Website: home-depot
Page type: order-tracking
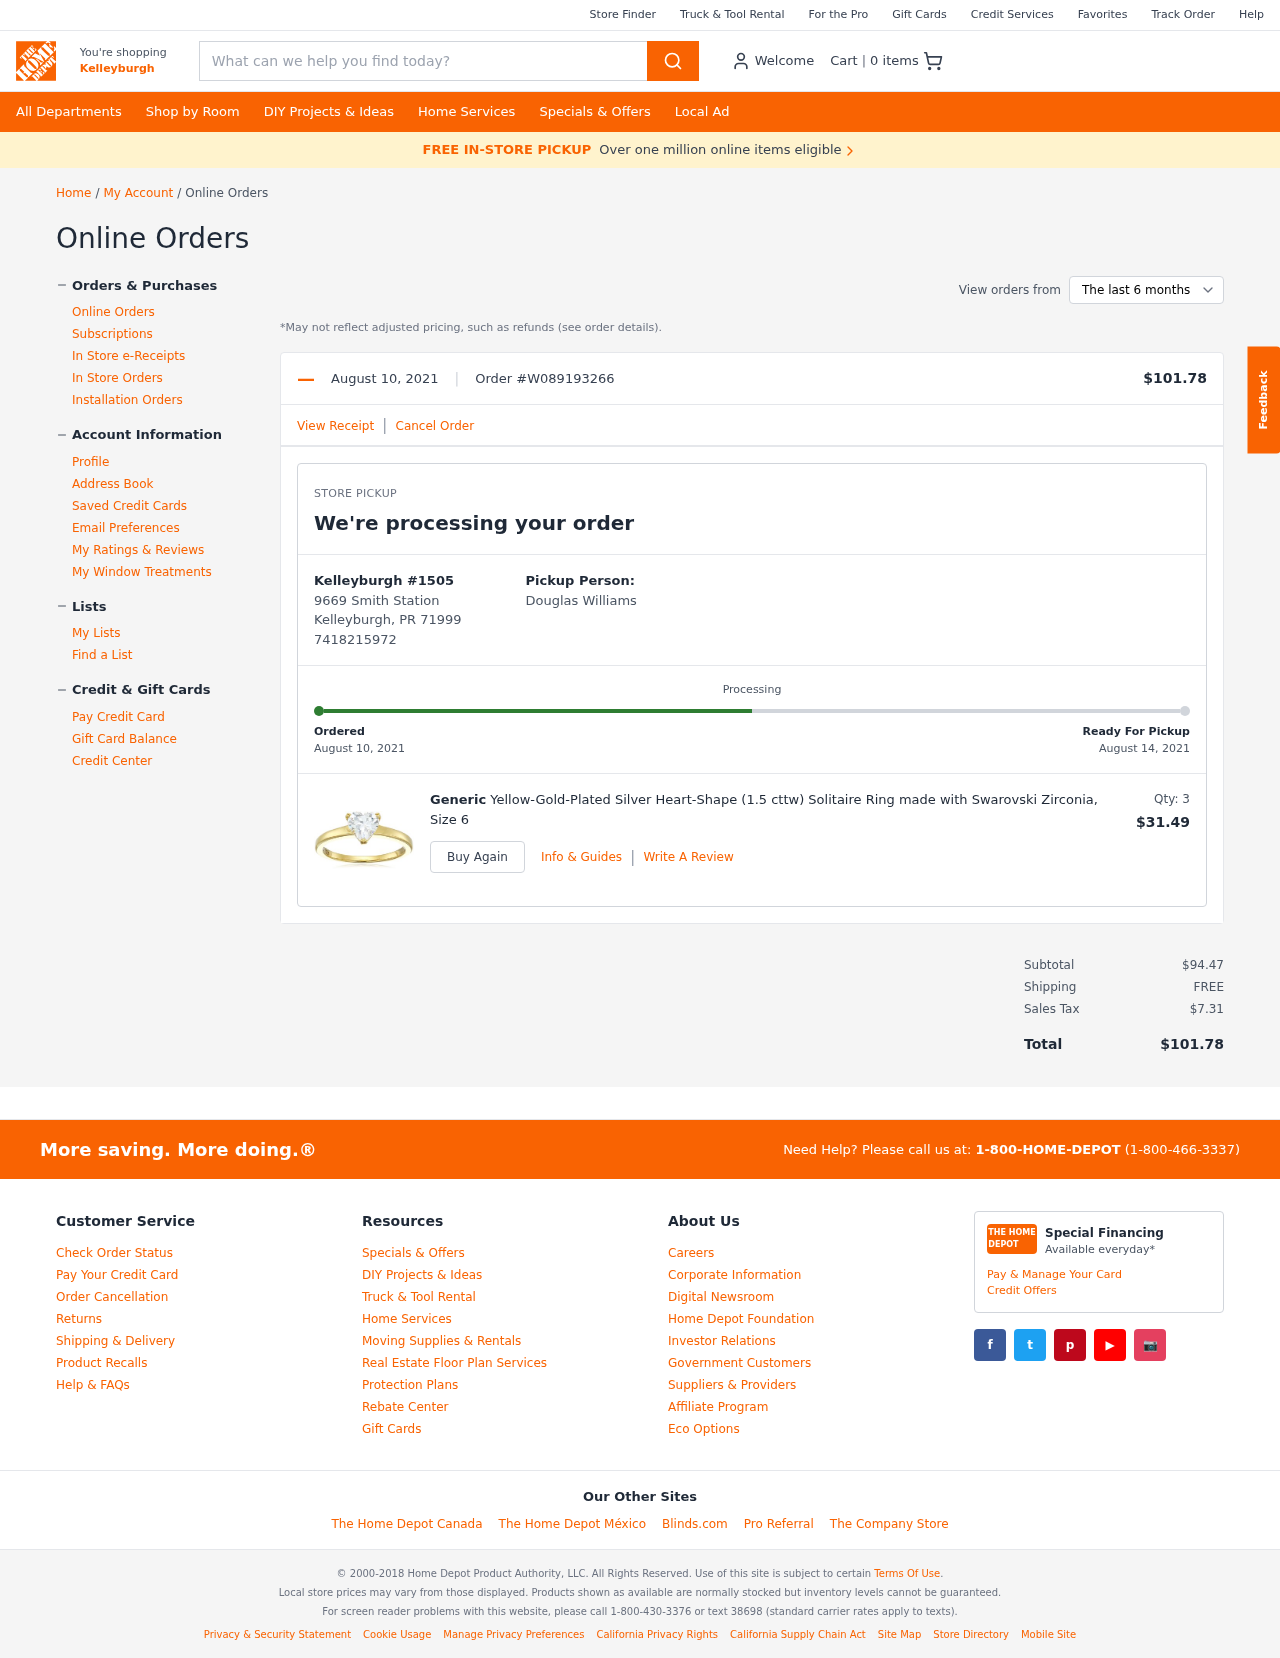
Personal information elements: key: PII_CITY
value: Kelleyburgh
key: PII_FULLNAME
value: Douglas Williams
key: PII_LOCATION1_CITY
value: Kelleyburgh
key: PII_LOCATION1_STREET
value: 9669 Smith Station
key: PII_LOCATION1_CITY_STATE_ZIP
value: Kelleyburgh, PR 71999
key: PII_PHONE
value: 7418215972
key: PII_PHONE_LINE
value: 5972
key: PII_PHONE_SUFFIX
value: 5972
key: PII_PHONE2
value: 7418215972
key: PII_PHONE3
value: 7418215972
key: PII_PHONE_NUMERIC
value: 7418215972
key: PII_PHONE_LINE_NUMERIC
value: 5972
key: PII_PHONE_SUFFIX_NUMERIC
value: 5972
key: PII_PHONE2_NUMERIC
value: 7418215972
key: PII_PHONE3_NUMERIC
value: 7418215972
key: PII_PHONE_DIGITS
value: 7418215972
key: PII_PHONE_LAST4
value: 5972
Product elements: key: PRODUCT1_BRAND
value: Generic
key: PRODUCT1_NAME
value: Yellow-Gold-Plated Silver Heart-Shape (1.5 cttw) Solitaire Ring made with Swarovski Zirconia, Size 6
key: PRODUCT1_PRICE
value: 31.49
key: PRODUCT1_QUANTITY
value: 3
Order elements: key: ORDER_NUM_ITEMS
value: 0
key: ORDER_DATE
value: August 10, 2021
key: ORDER_ID
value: W089193266
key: ORDER_TOTAL
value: $101.78
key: ORDER_DATE2
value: August 10, 2021
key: ORDER_DELIVERY_DATE
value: August 14, 2021
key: ORDER_SUBTOTAL
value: $94.47
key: ORDER_SHIPPING_COST
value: FREE
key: ORDER_TAX
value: $7.31
Search elements: key: HEADER_SEARCH
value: What can we help you find today?